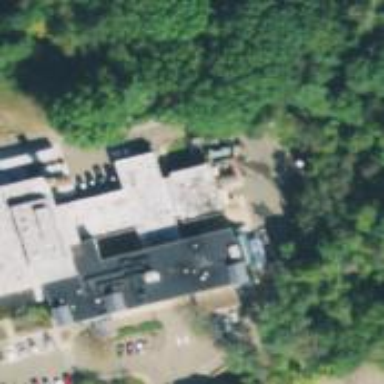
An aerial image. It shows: Hospital building.